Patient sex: M
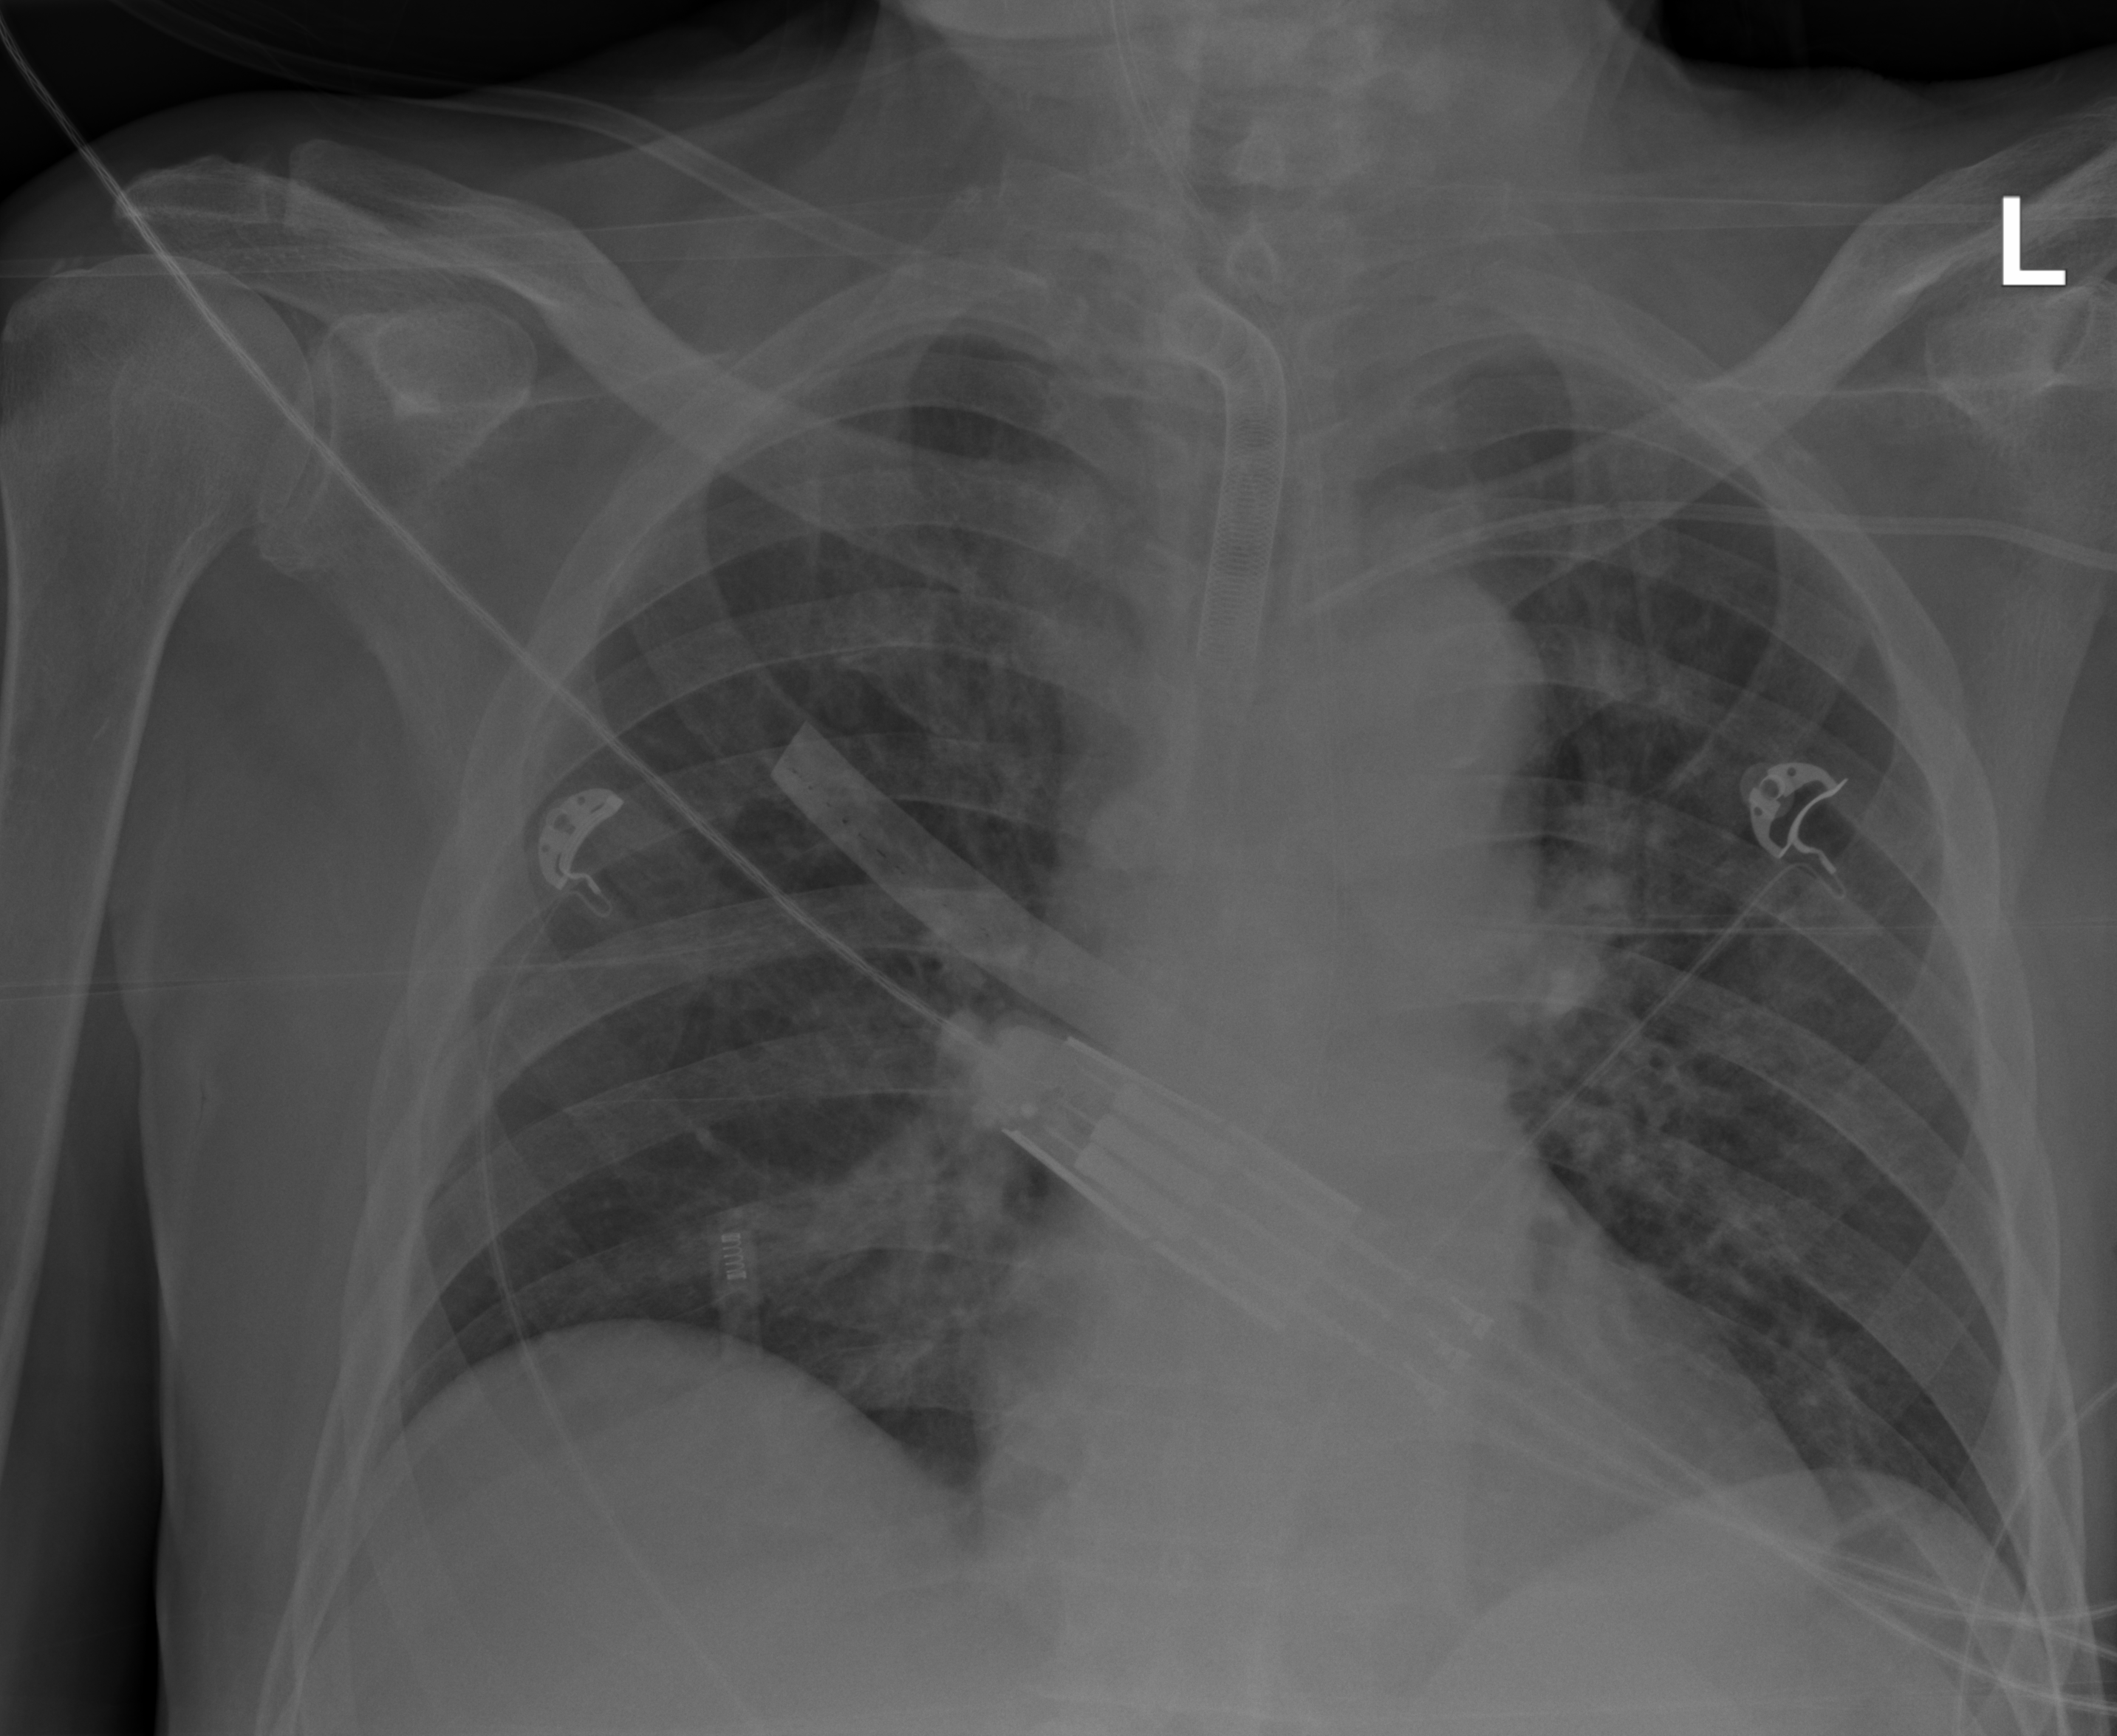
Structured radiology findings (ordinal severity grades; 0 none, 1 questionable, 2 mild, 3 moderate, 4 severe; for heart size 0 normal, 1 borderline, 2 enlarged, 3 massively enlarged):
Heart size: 0
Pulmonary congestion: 0
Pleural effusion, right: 0
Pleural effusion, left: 0
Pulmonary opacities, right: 2
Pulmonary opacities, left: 2
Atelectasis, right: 2
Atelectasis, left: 2